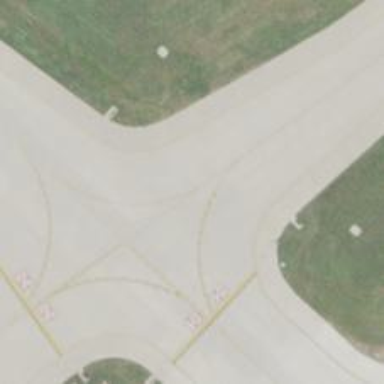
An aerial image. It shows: View of taxiway at the airport.